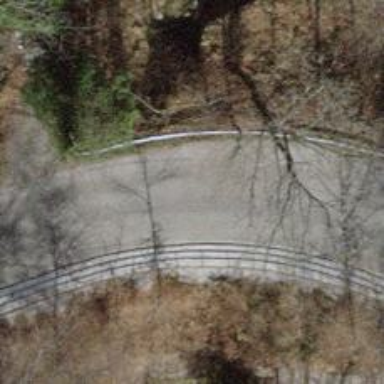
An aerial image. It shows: Tertiary road on bridge with asphalt surface. There are no sidewalks along the road.